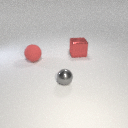
small gray metal sphere in front of large red metal cube